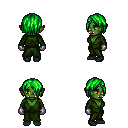
a pixel art fantasy rpg character, female body template, orc, green skin, green robe, red pants, green bangs hairstyle, metal gloves, black shoes, four views (front, back, left, right), 2x2 character sprite sheet, small pixel art, hard edges, no anti-aliasing